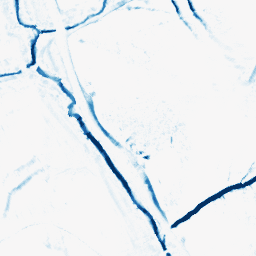
Category: morphological
Decomposition family: morphological_diamond
Decomposition parameters: operation: closing
radius: 5
Upsampling method: lanczos
Upsampling parameters: scale: 2
Upsampling scale: 2